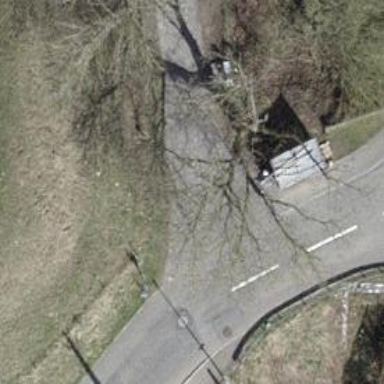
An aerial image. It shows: Bench for seating.